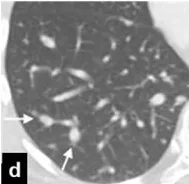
One month prior.
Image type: radiology (ct)